Field crop: maize
Growth stage: 2
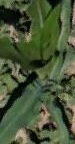
Species: maize